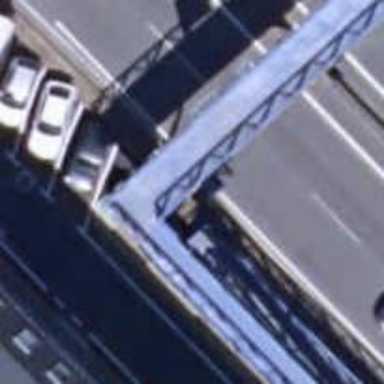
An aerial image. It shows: Footway bridge with metal surface.